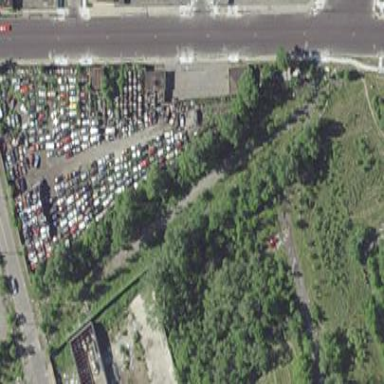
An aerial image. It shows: Scrap yard situated in industrial area.